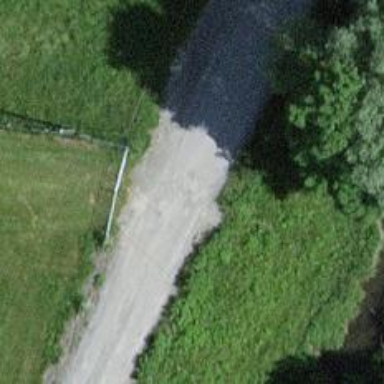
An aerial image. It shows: Compacted grade1 track road.